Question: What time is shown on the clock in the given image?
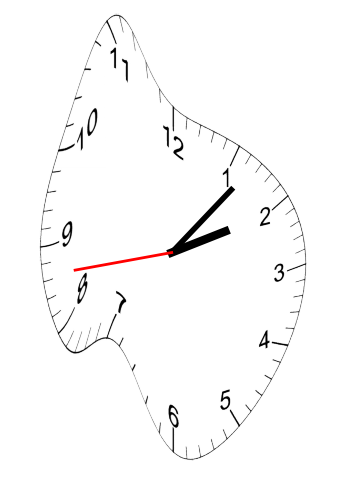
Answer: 02:06:43